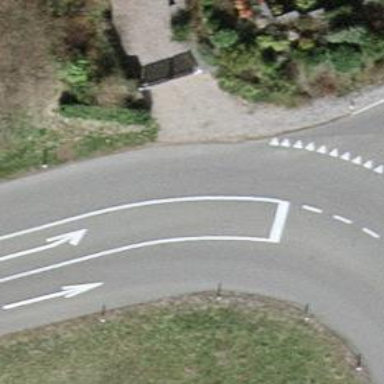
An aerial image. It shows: Secondary road with asphalt surface.